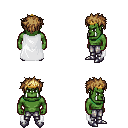
a pixel art fantasy rpg character, male body template, orc, green skin, white cape, metal pants, blonde bedhead hairstyle, gold tiara, metal boots, four views (front, back, left, right), 2x2 character sprite sheet, small pixel art, hard edges, no anti-aliasing